Question: how can I create a trapezoid shape like below image ?

I don't want to use an image or 9.png .
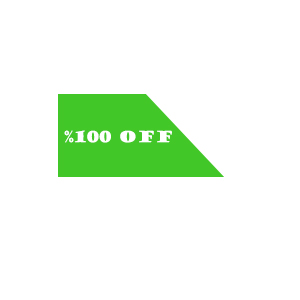
Answer: Try this:
'''
<?xml version="1.0" encoding="utf-8"?>
<vector xmlns:android="http://schemas.android.com/apk/res/android"
android:width="292dp"
android:height="172dp"
android:viewportWidth="292"
android:viewportHeight="172">
<path
android:strokeWidth="1.5"
android:strokeMiterLimit="10"
android:pathData="M 27.046 96.615 L 16.416 150.396 L 271.534 150.396 L 186.495 22.836 L 37.676 22.836 L 27.046 86.615 Z" />
<path
android:fillColor="#00ff00"
android:strokeWidth="1.5"
android:strokeMiterLimit="10"
android:pathData="M 16.046 20.615 L 13.416 150.396 L 271.534 150.396 L 186.495 22.836 L 37.676 22.836 L 16.046 23.615 Z " />
</vector>
'''
<URL>